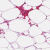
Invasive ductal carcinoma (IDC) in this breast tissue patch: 0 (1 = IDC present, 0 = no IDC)